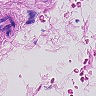
Metastatic tissue present: no